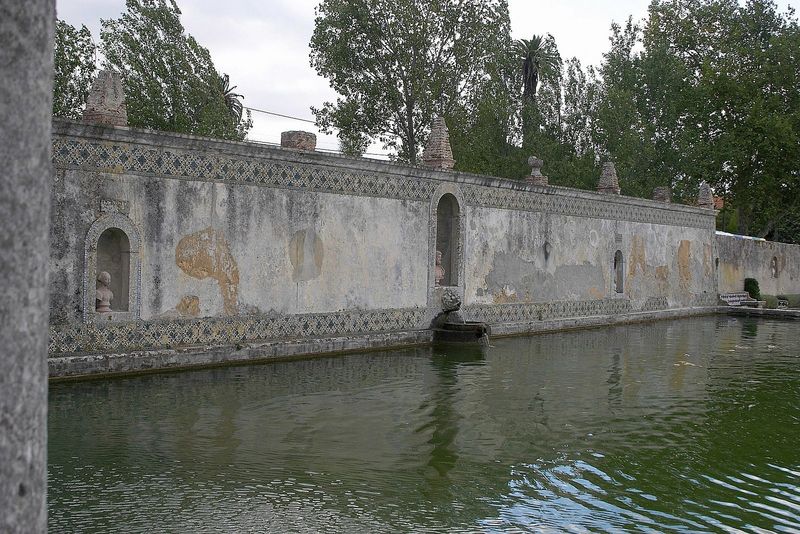
Titel: Villa (Quinta) da Bacalhao bei Setúbal
Standort: Setúbal, Villa da Bacalhao (EU - P)
Schlagwörter: baum, himmel, kopf, wasser, weiß, bäume, fluss, grün, see, teich, ufer, bunt, fenster, köpfe, säulen, park, muster, ornament, alt, wand, stein, bild, wind, brücke, kanal, figur, borte, krone, brunnen, skulptur, springbrunnen, wellen, italien, mauer, ziegel, bank, strom, büste, ornamente, palme, zinnen, foto, fotografie, nische, orient, kabel, mauerwerk, mosaik, bänke, verziert, fries, arabisch, statuen, mittelalter, apsis, kühl, löwe, büsten, einfassung, verziehrung, nischen, wall, alkoven, istanbul, zulauf, hannover, bortze